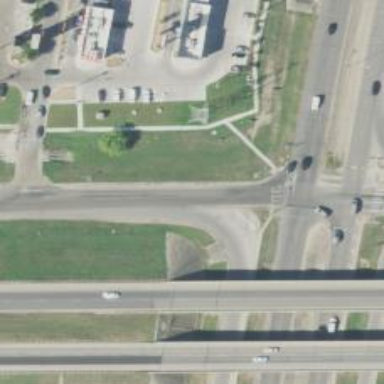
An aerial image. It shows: Secondary road with asphalt surface and frontage road.